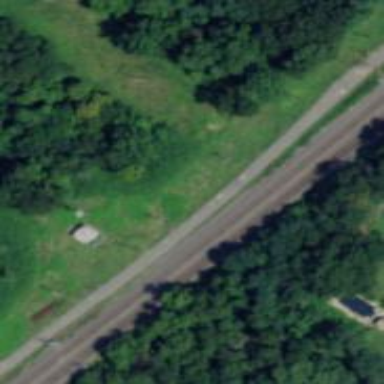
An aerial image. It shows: Railway track.